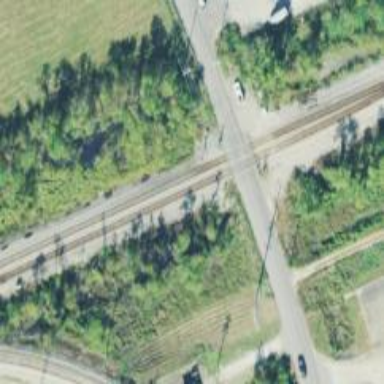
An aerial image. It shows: Railway level crossing.